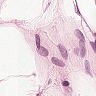
Metastatic tissue present: no